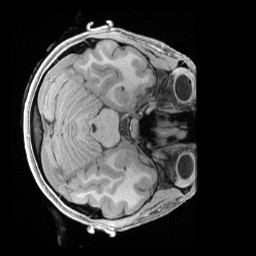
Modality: T1w
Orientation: axial
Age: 18
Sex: female
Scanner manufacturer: siemens
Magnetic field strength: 3 T
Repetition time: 2.4 s
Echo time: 0.00241 s